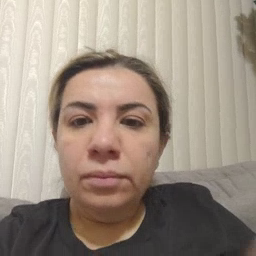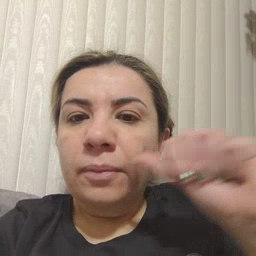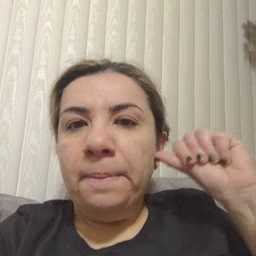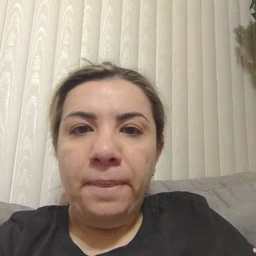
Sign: yesterday